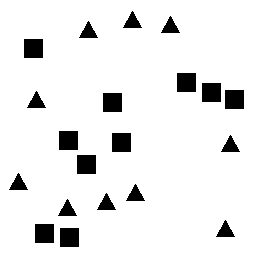
Squares: 10
Triangles: 10
Stars: 0
Total shapes: 20